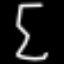
Label: hourglass